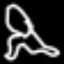
Label: frog